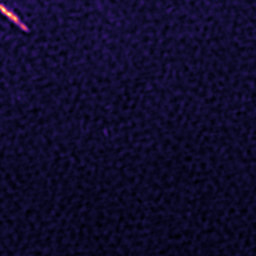
Label: Super-resolution ER image